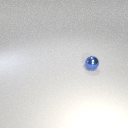
small blue metal sphere